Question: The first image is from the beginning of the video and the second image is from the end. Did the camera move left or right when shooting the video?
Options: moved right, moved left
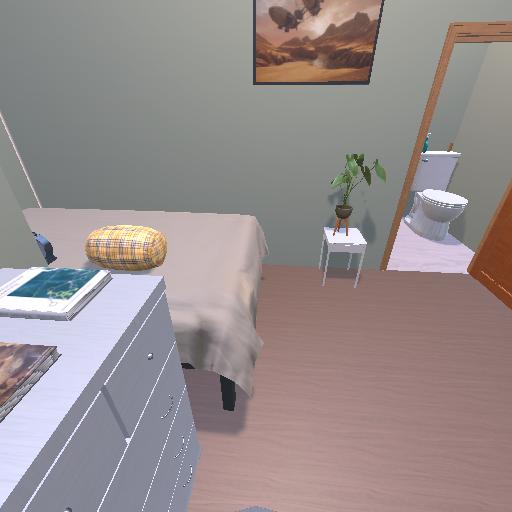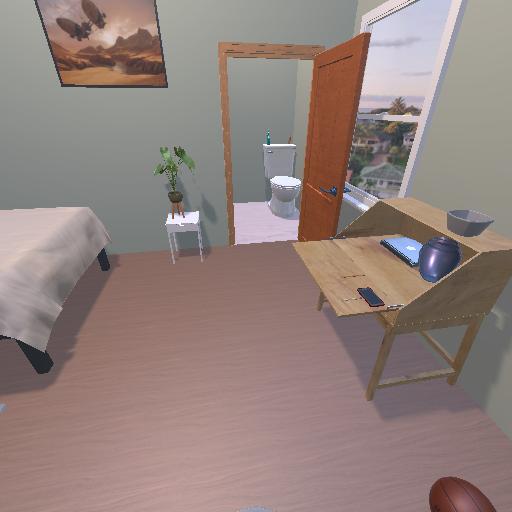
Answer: moved right